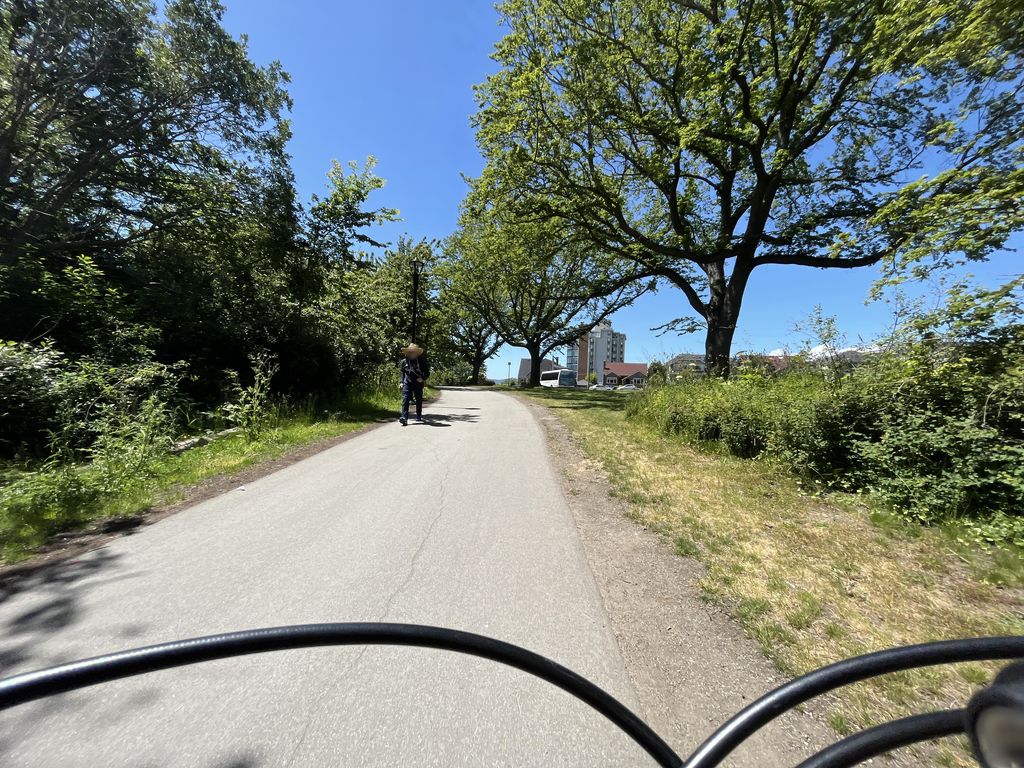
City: victoria